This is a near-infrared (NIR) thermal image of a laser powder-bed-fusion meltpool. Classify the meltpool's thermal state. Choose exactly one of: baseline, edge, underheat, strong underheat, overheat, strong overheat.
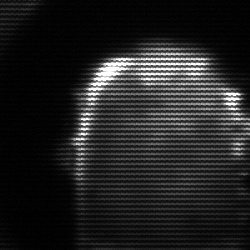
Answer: baseline